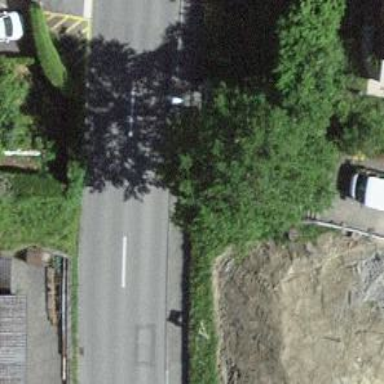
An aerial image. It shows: Road with steps.